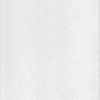
Label: dusty